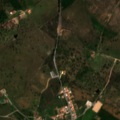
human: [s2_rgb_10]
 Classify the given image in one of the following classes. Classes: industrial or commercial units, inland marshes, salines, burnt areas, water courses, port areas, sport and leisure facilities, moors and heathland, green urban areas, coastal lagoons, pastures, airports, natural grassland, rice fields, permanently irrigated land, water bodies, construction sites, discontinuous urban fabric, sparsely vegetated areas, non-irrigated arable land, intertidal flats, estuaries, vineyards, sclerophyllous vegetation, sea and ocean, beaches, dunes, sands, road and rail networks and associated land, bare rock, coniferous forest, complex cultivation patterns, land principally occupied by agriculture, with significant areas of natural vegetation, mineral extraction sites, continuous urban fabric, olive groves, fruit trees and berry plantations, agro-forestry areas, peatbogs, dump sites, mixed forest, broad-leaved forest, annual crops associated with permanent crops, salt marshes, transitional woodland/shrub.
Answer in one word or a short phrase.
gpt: discontinuous urban fabric, non-irrigated arable land, pastures, agro-forestry areas